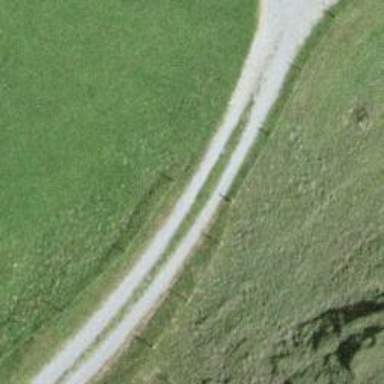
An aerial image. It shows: Track with fine gravel surface. The track type is grade1.